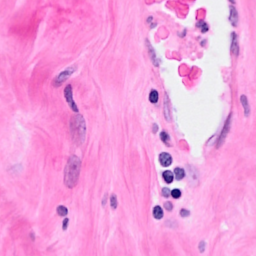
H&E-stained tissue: Breast